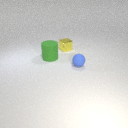
small yellow metal cube to the left of small blue rubber sphere